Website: walmart
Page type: payment
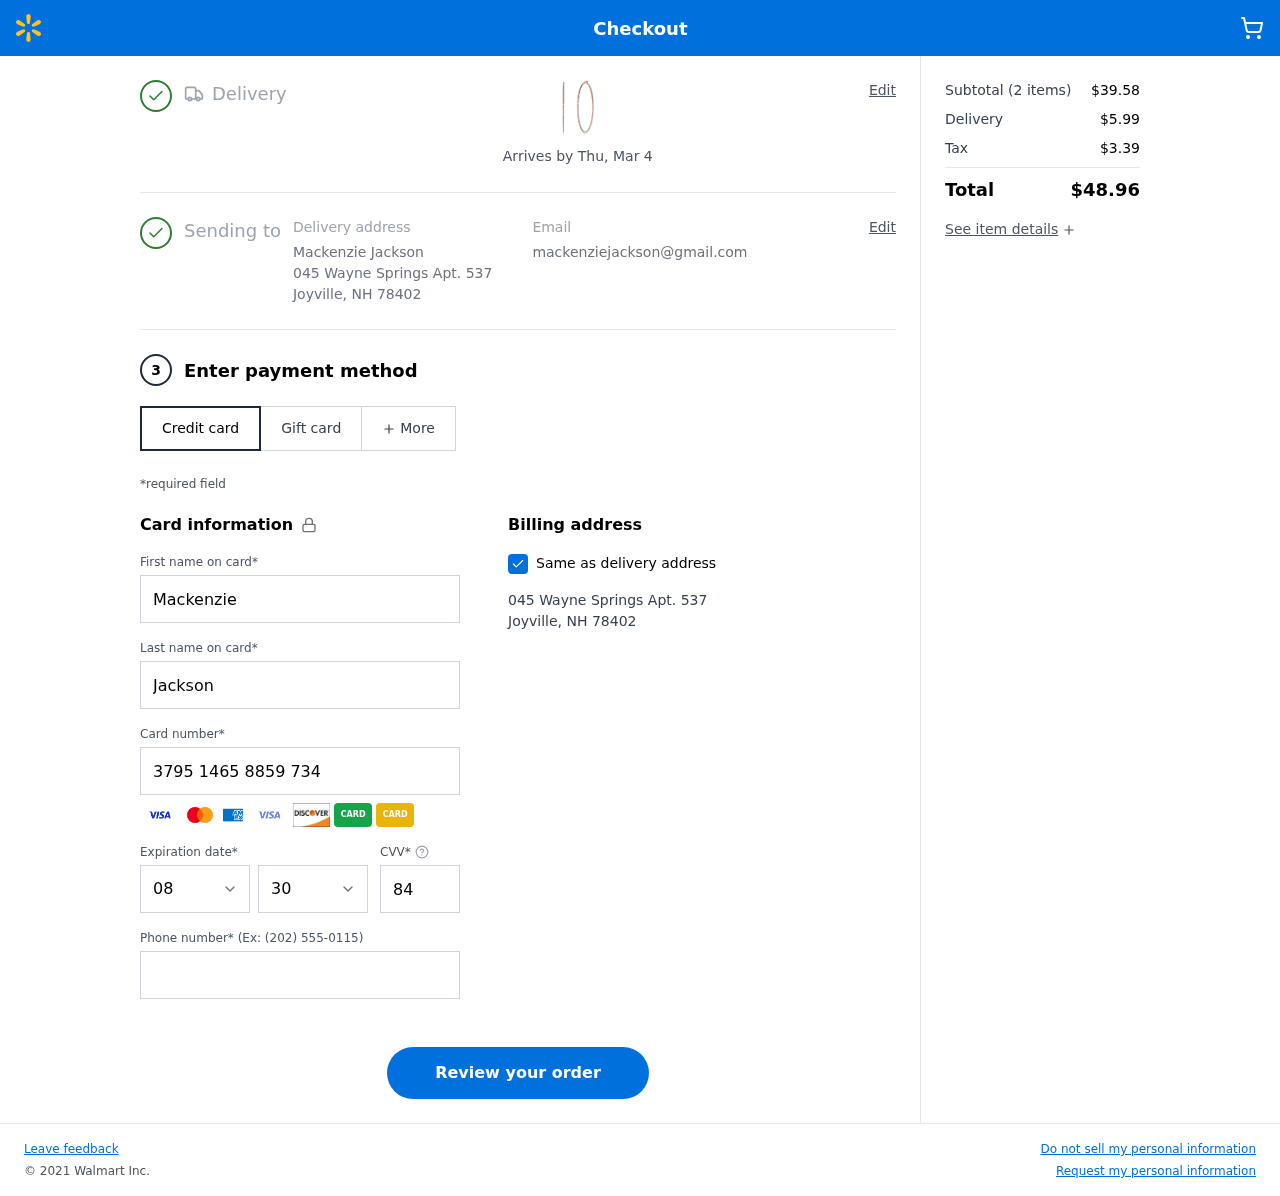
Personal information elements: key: PII_CARD_CVV
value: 8467
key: PII_CARD_EXPIRY_MONTH
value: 08
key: PII_CARD_EXPIRY_YEAR
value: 30
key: PII_CARD_NUMBER
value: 3795 1465 8859 734
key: PII_CITY
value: Joyville
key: PII_EMAIL
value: mackenziejackson@gmail.com
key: PII_FIRSTNAME
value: Mackenzie
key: PII_FULLNAME
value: Mackenzie Jackson
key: PII_LASTNAME
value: Jackson
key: PII_PHONE
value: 3758160213
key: PII_POSTCODE
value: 78402
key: PII_STATE_ABBR
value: NH
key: PII_STREET
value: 045 Wayne Springs Apt. 537
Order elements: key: ORDER_DELIVERY_DATE
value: Arrives by Thu, Mar 4
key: ORDER_NUM_ITEMS
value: (2 items)
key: ORDER_SUBTOTAL
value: $39.58
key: ORDER_SHIPPING_COST
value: $5.99
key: ORDER_TAX
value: $3.39
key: ORDER_TOTAL
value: $48.96